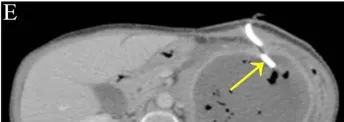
CT scan of 20 cm large left adrenocortical carcinoma (*) with segment 8 liver metastasis ( ). Drains in the abscess (arrows); the descending part is already resolved (D, E).
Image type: radiology (ct)